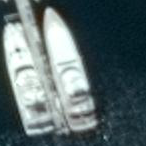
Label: Civil_yacht